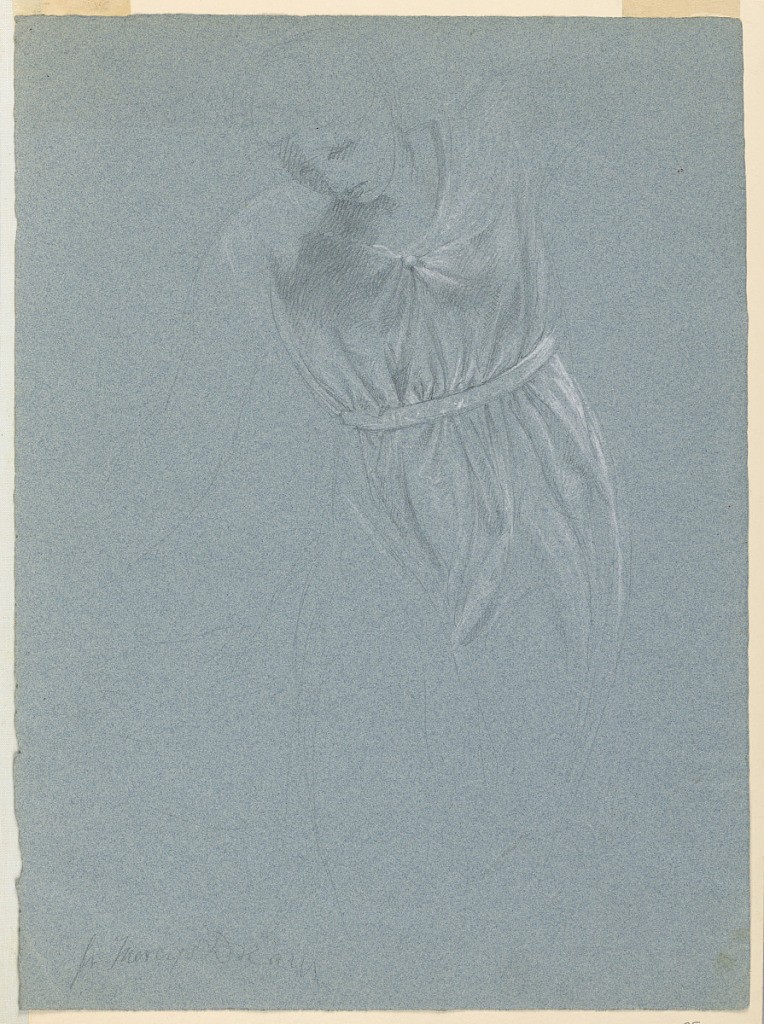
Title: Drapery Study for Angel in "Mercy's Dream"
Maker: Daniel Huntington, American, 1816–1906
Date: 1857
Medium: Graphite, white chalk on blue wove paper
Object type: Drawing
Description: Sketch of a three-quarter length figure, facing frontally, bending slightly to the left. Shading for drapery at waist area and right side of torso, with the rest of the figure outlined.